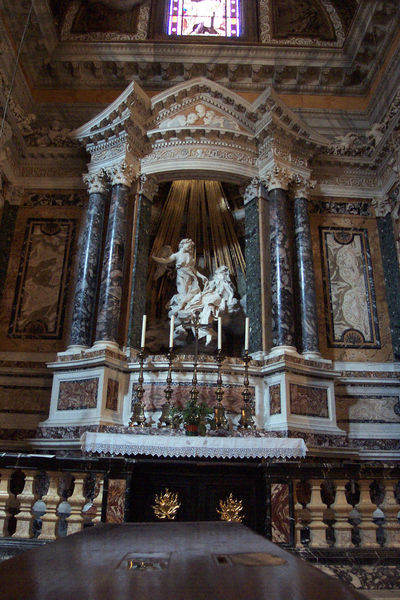
Titel: Altar in der Capella Cornaro
Künstler: Giovanni Lorenzo Bernini
Standort: Rom, S. Maria della Vittoria (EU - I - Latium)
Schlagwörter: sitzen, fenster, frau, licht, marmor, säule, säulen, dach, spitze, brüstung, kirche, gold, decke, pferd, reiter, engel, verzierung, kerzen, leuchter, stuck, halbnackt, dom, strahlen, strahl, altar, kerzenständer, kerzenleuchter, christus, maria, kirchenfenster, leichter, marmorsäulen